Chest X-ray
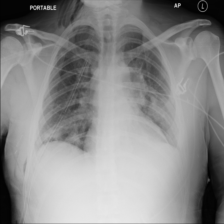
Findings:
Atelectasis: negative
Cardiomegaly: negative
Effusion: negative
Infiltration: negative
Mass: positive
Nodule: negative
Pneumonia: negative
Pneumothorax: positive
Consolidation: negative
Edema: negative
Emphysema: negative
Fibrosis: negative
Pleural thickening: negative
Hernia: negative